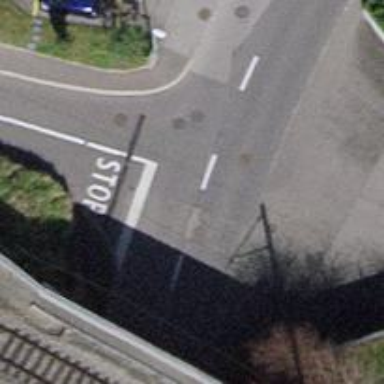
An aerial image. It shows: Stop road.